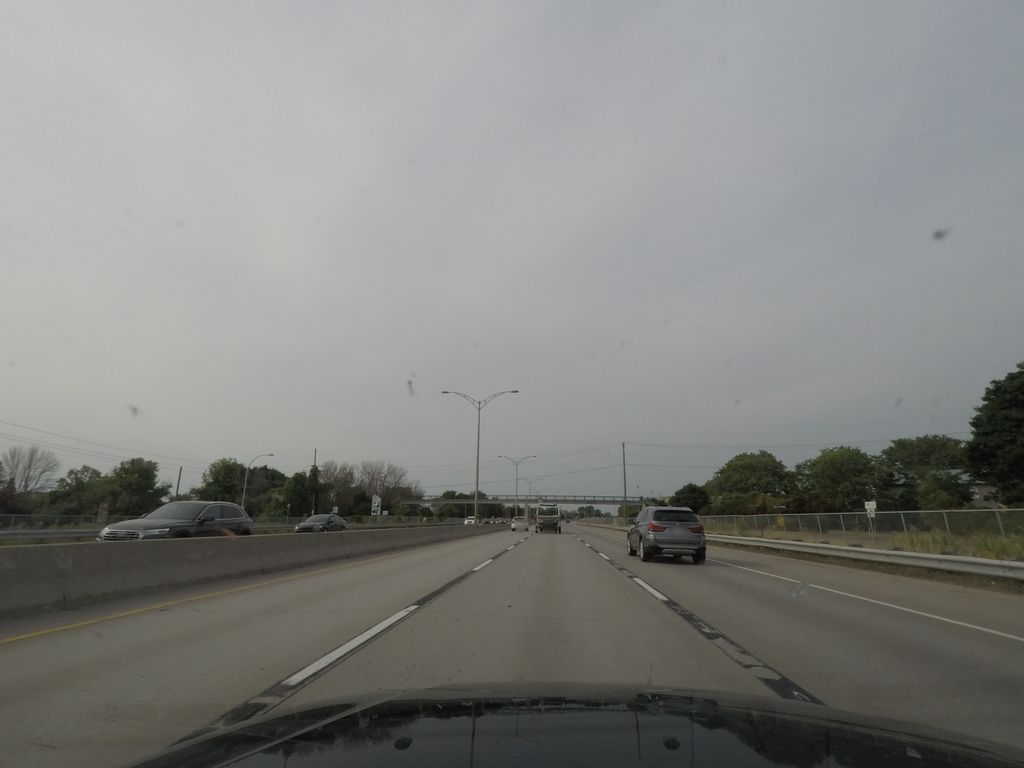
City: montreal